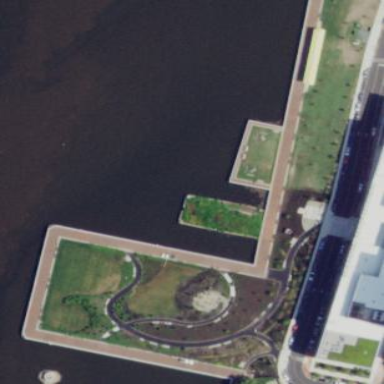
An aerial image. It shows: Park.